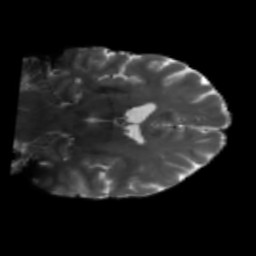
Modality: T2w
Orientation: coronal
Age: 42
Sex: male
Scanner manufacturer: siemens
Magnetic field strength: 3 T
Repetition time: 5.47 s
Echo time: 0.0854 s